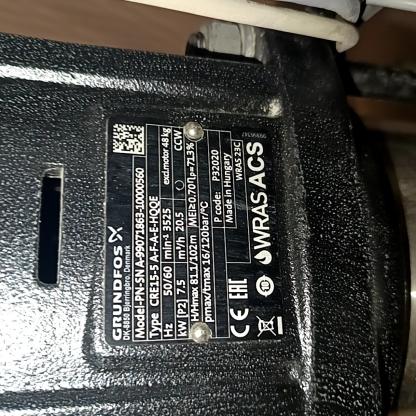
Klasa: tabliczka-znamionowa